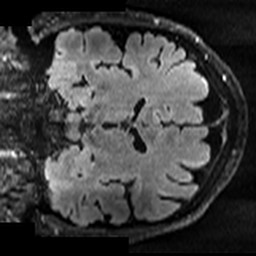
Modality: T2w
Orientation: coronal
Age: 35
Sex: male
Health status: healthy
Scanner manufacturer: ge
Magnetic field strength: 3 T
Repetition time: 12 s
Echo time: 0.09548 s